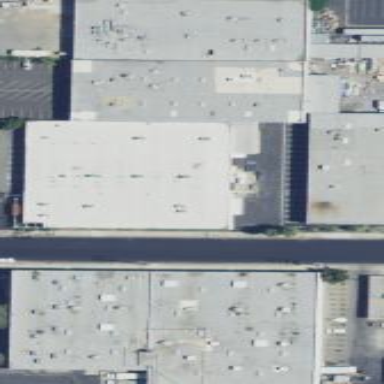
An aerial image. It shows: Industrial building.